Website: walmart
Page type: newsletter-management
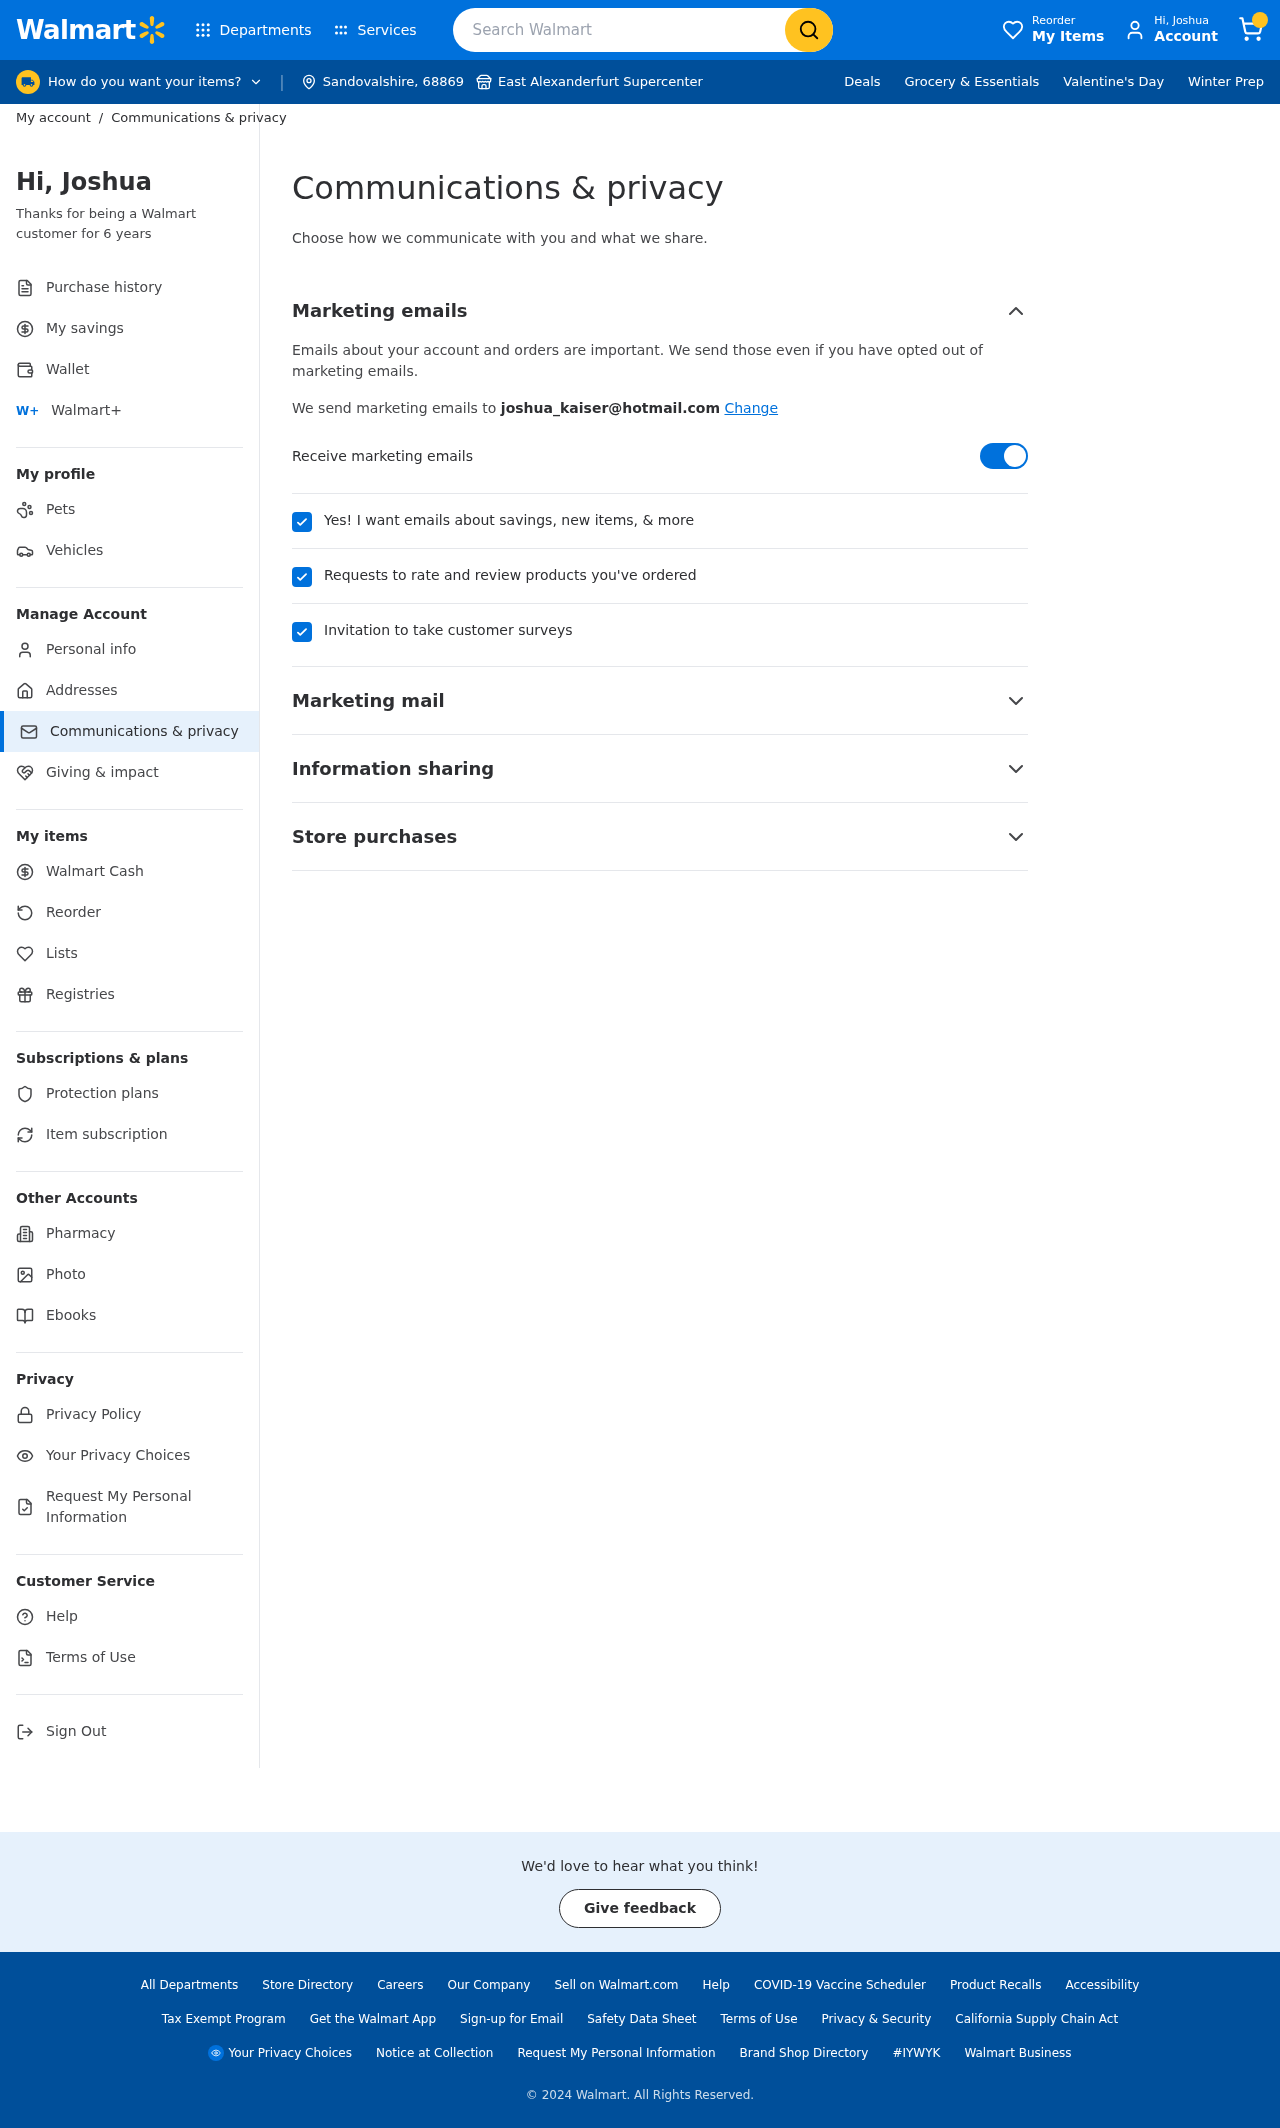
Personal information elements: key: PII_CITY
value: Sandovalshire
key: PII_CITY2
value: East Alexanderfurt
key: PII_EMAIL
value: joshua_kaiser@hotmail.com
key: PII_FIRSTNAME
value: Joshua
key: PII_POSTCODE
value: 68869
Search elements: key: HEADER_SEARCH
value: Search Walmart